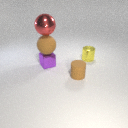
large brown rubber sphere above small purple metal cube